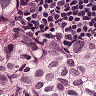
Metastatic tissue present: yes